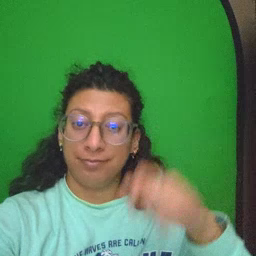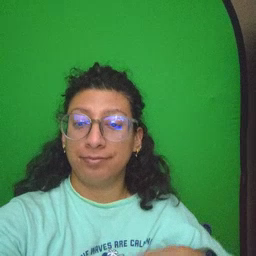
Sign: high